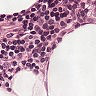
Metastatic tissue present: no